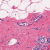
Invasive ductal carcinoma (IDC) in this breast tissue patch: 0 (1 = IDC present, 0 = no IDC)